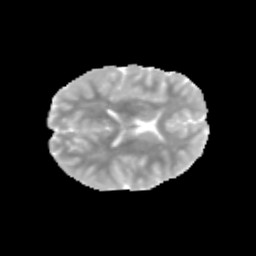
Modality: MD
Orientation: axial
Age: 12
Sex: male
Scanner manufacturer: siemens
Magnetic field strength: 3 T
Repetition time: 3.8 s
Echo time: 0.07 s